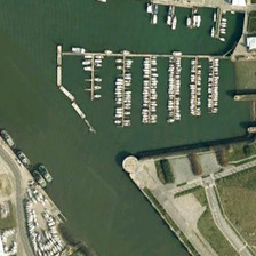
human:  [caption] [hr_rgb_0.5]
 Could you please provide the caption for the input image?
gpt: This is a port, many ships, roads and land.

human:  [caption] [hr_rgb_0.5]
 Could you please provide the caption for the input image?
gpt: It's a port with lots of boats, roads and land.

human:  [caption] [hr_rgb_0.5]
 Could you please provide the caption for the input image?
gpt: Green Lake, meadow, white ship, creamy road.

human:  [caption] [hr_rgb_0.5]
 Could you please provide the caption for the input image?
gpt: It's green lakes and grasslands, white boats, cream roads.

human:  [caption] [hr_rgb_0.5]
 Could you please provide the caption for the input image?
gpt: is green lake and lawn, white ships, street cream color.